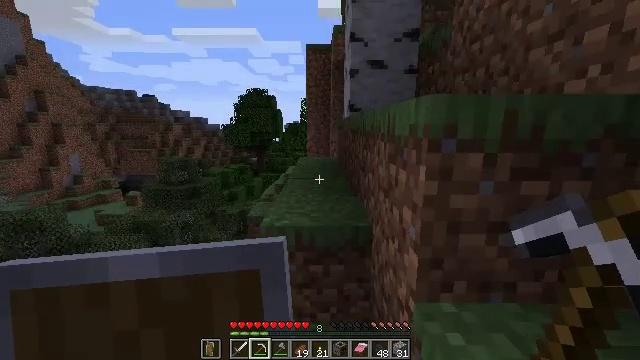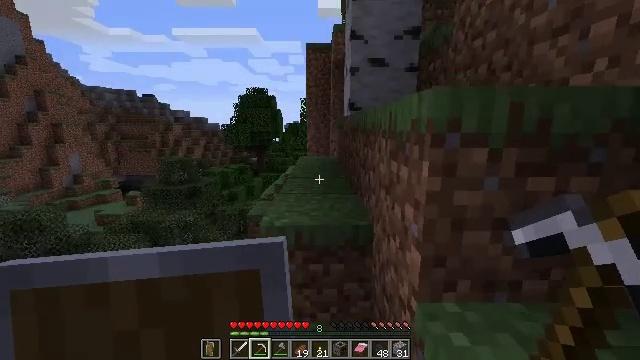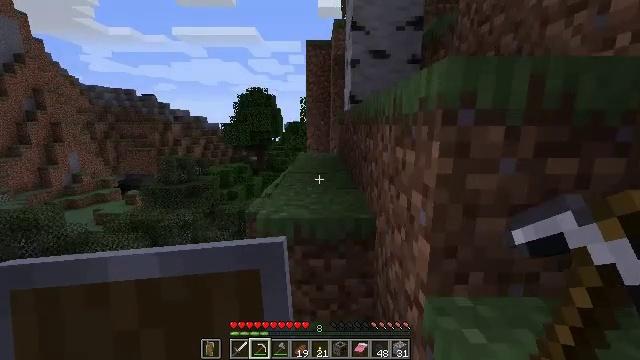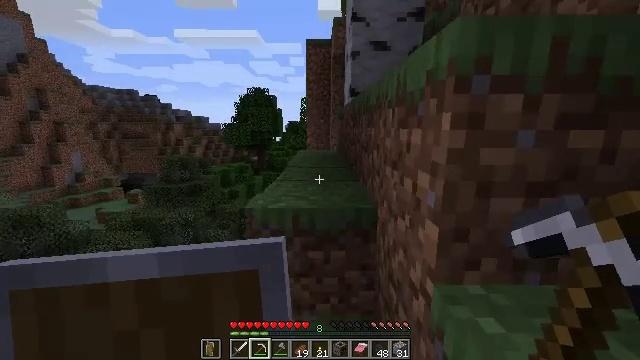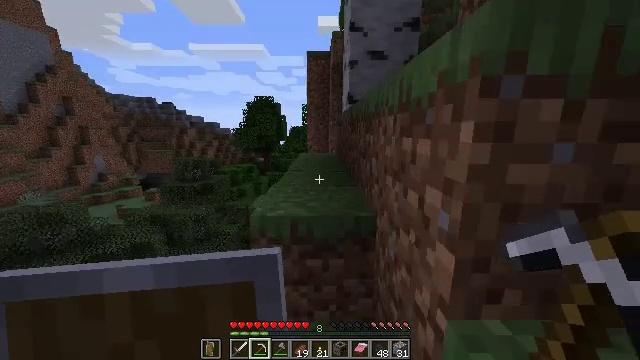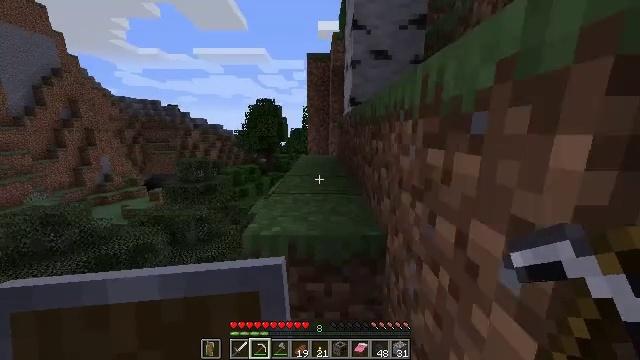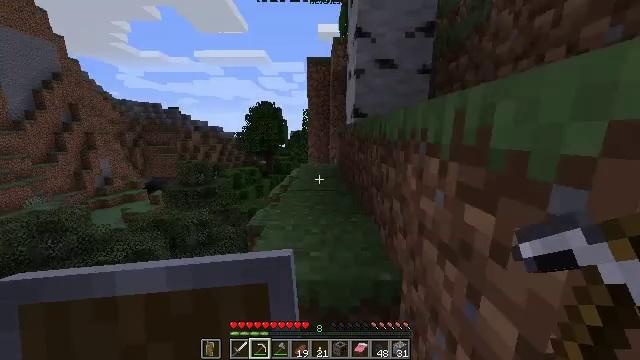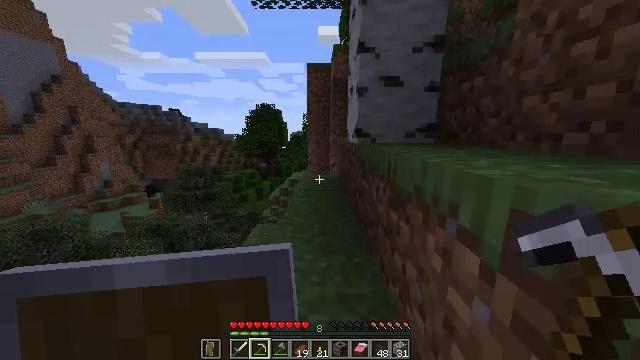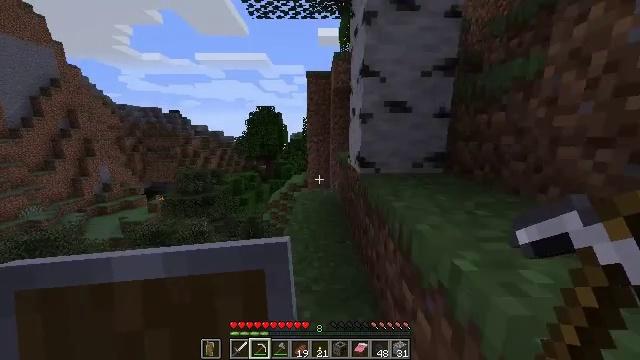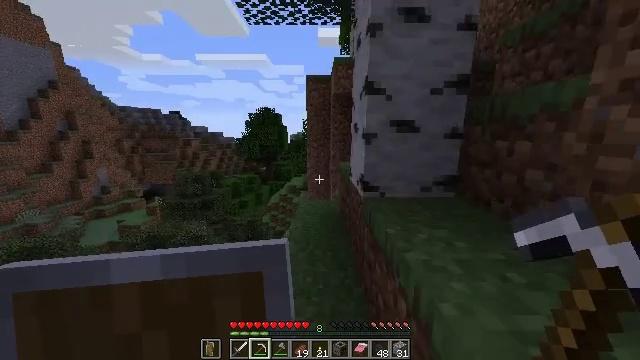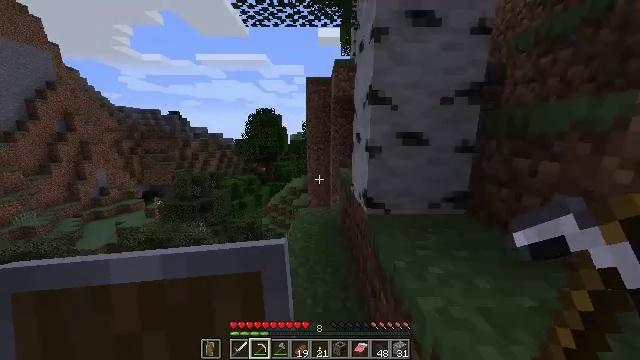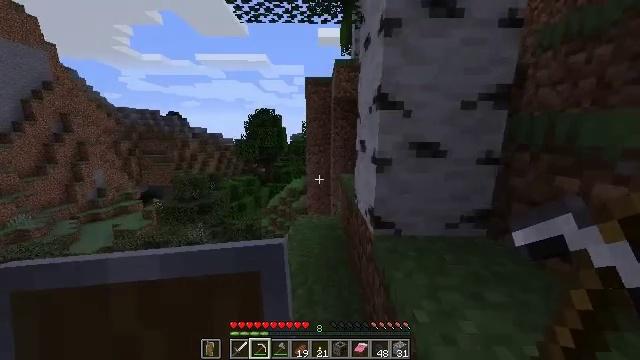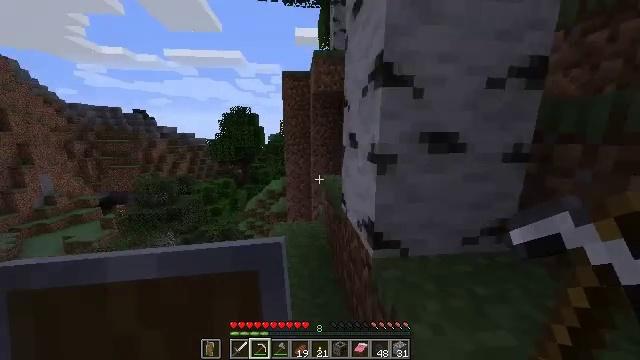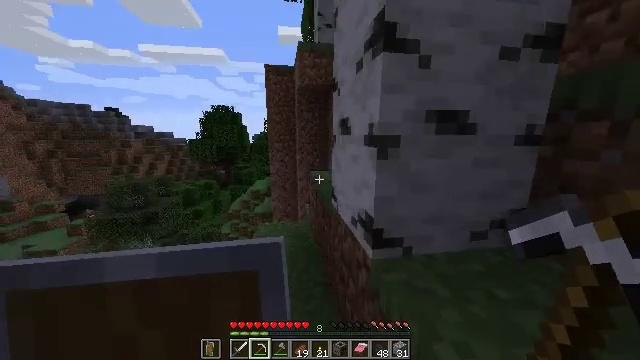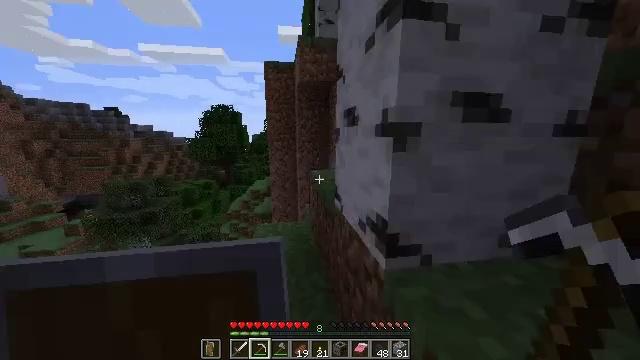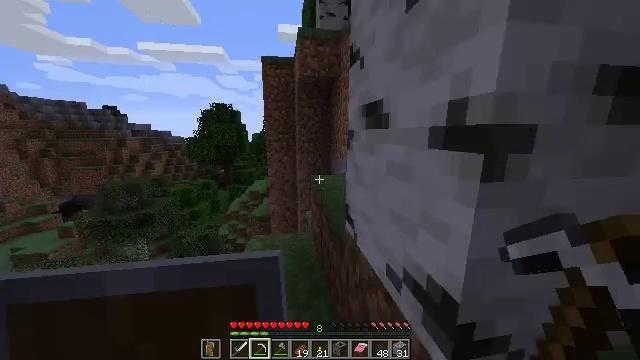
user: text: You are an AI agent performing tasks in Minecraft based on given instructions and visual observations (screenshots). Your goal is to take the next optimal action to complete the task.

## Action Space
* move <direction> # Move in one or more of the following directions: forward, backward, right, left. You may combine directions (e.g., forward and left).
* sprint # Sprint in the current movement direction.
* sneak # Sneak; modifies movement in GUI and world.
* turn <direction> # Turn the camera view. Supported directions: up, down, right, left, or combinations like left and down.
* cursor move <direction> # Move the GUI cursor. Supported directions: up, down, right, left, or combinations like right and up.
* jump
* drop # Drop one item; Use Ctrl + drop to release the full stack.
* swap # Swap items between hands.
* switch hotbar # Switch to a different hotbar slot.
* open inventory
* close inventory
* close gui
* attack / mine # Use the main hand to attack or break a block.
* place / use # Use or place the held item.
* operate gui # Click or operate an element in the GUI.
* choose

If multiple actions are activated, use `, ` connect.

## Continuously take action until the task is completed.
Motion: motion action
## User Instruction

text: Remove birch leaves from trees.
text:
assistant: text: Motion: move forward
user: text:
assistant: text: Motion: move forward, sprint
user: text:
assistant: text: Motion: move forward, sprint
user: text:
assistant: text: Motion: move forward, sprint
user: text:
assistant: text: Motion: move forward, sprint
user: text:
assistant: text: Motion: move forward, jump
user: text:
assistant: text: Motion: move forward, jump
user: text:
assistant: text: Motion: move forward, jump
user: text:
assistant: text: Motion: move forward, jump
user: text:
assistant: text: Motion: move forward, jump
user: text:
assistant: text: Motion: move forward
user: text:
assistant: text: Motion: move forward, turn right
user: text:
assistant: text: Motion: move forward, turn right
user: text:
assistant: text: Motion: move forward
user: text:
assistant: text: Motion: move forward
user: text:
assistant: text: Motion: move forward
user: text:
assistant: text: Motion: move forward and move left, turn right
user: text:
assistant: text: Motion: move forward and move left, turn right
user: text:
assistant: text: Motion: move forward and move left, turn right and up
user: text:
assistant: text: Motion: move forward and move left, turn right and up
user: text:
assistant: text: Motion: move forward, turn right and up, jump
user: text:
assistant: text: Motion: move forward, turn right and up, jump
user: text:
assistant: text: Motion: move forward, turn right and up, jump
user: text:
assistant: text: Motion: move forward, turn right and up, jump
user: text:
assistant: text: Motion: move forward and move right, turn right, jump
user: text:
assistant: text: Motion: move forward and move right, jump
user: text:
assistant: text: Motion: move forward and move right
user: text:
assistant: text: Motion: move forward and move right
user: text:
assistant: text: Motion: move forward and move right
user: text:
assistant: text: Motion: move forward and move right, turn right